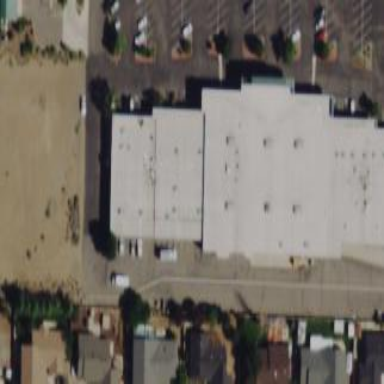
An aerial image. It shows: Building with bowling alley inside.